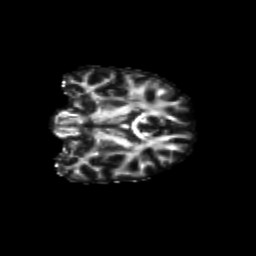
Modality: FA
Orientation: coronal
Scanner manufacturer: siemens
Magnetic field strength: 3 T
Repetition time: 9.2 s
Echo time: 0.084 s